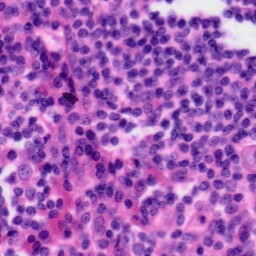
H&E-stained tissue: Tonsil